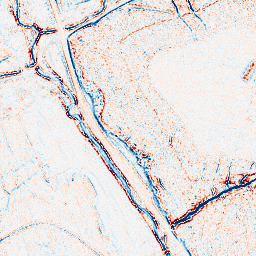
Category: edge_preserving
Decomposition family: bilateral
Decomposition parameters: d: 5
sigma_color: 150
sigma_space: 100
Upsampling method: bilinear
Upsampling parameters: scale: 2
Upsampling scale: 2